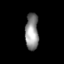
Tissue: skin
Cell type: Epithelial cells
Senescence score: 0.2732
Nuclear area (px): 483
Mean DAPI intensity: 139.907